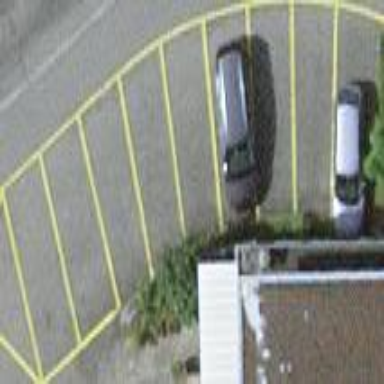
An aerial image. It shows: Street-side parking lot with asphalt surface.